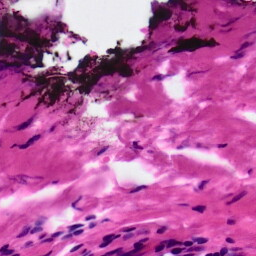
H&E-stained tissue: Ovarian